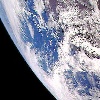
Label: cloud